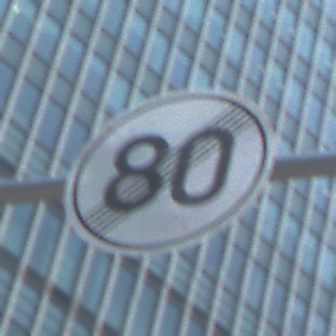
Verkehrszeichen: EndeGeschwindigkeit80
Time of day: MorningAfternoon
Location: Outdoor (Urban)
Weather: PartlyCloudy
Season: NotSpecified
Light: Natural